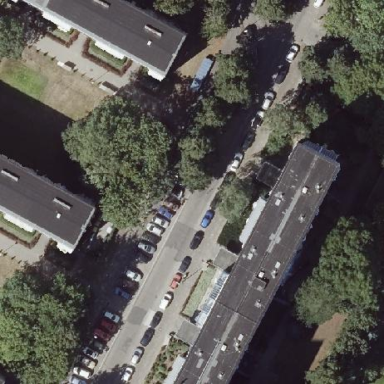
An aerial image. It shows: Street side parking on concrete surface.